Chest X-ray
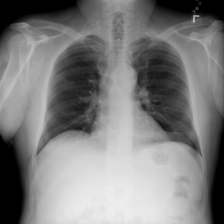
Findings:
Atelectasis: negative
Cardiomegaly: negative
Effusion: negative
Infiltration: negative
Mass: negative
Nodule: negative
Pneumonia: negative
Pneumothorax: negative
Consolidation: negative
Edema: negative
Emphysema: negative
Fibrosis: negative
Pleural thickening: negative
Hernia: negative